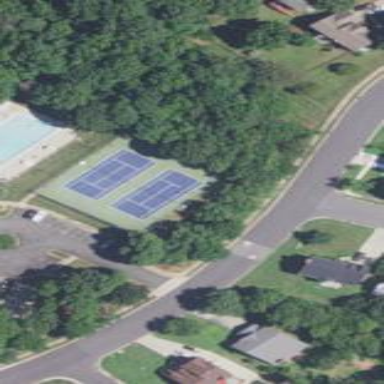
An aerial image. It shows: Tennis court on the leisure land pitch.